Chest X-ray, PA view. Patient: 68 years old, sex F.
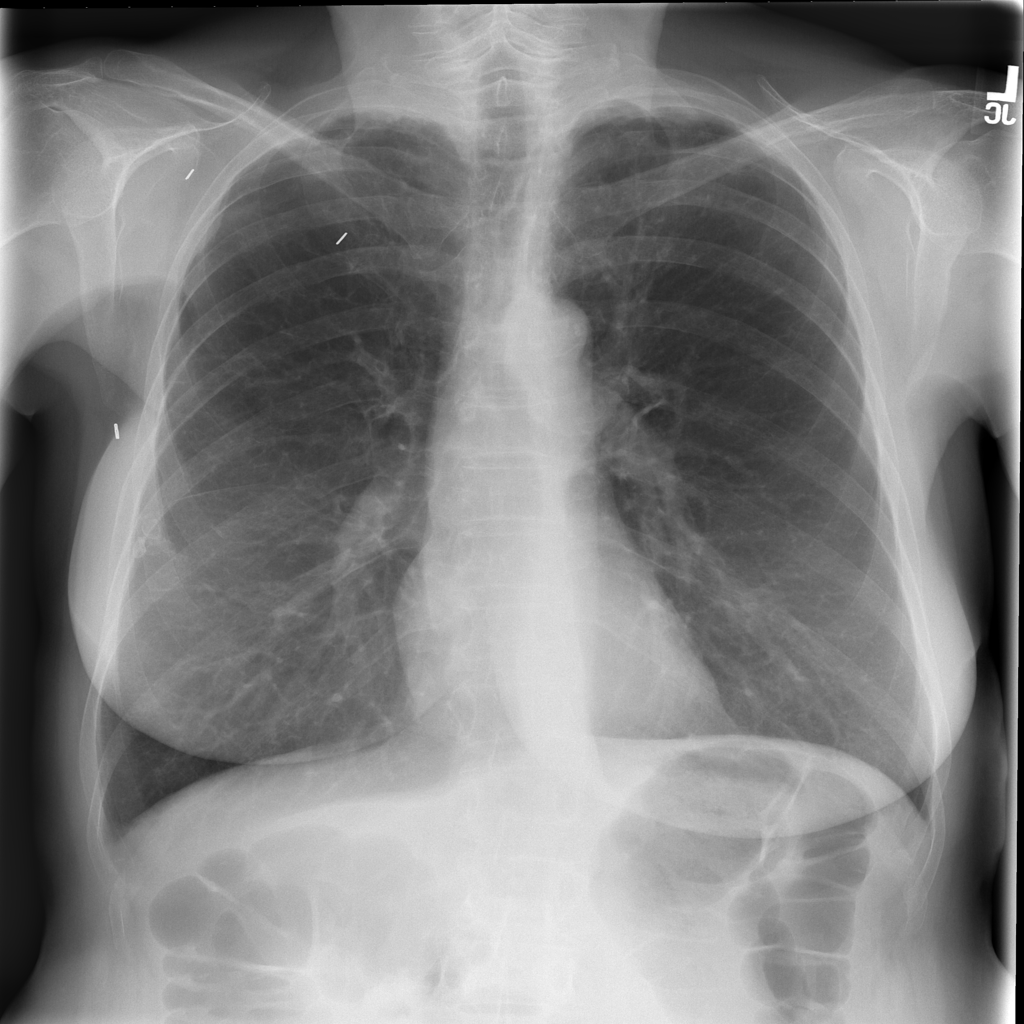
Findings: Emphysema